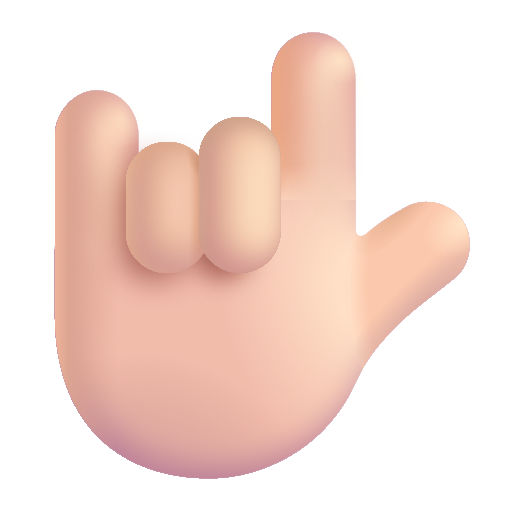
love you gesture color light